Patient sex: F
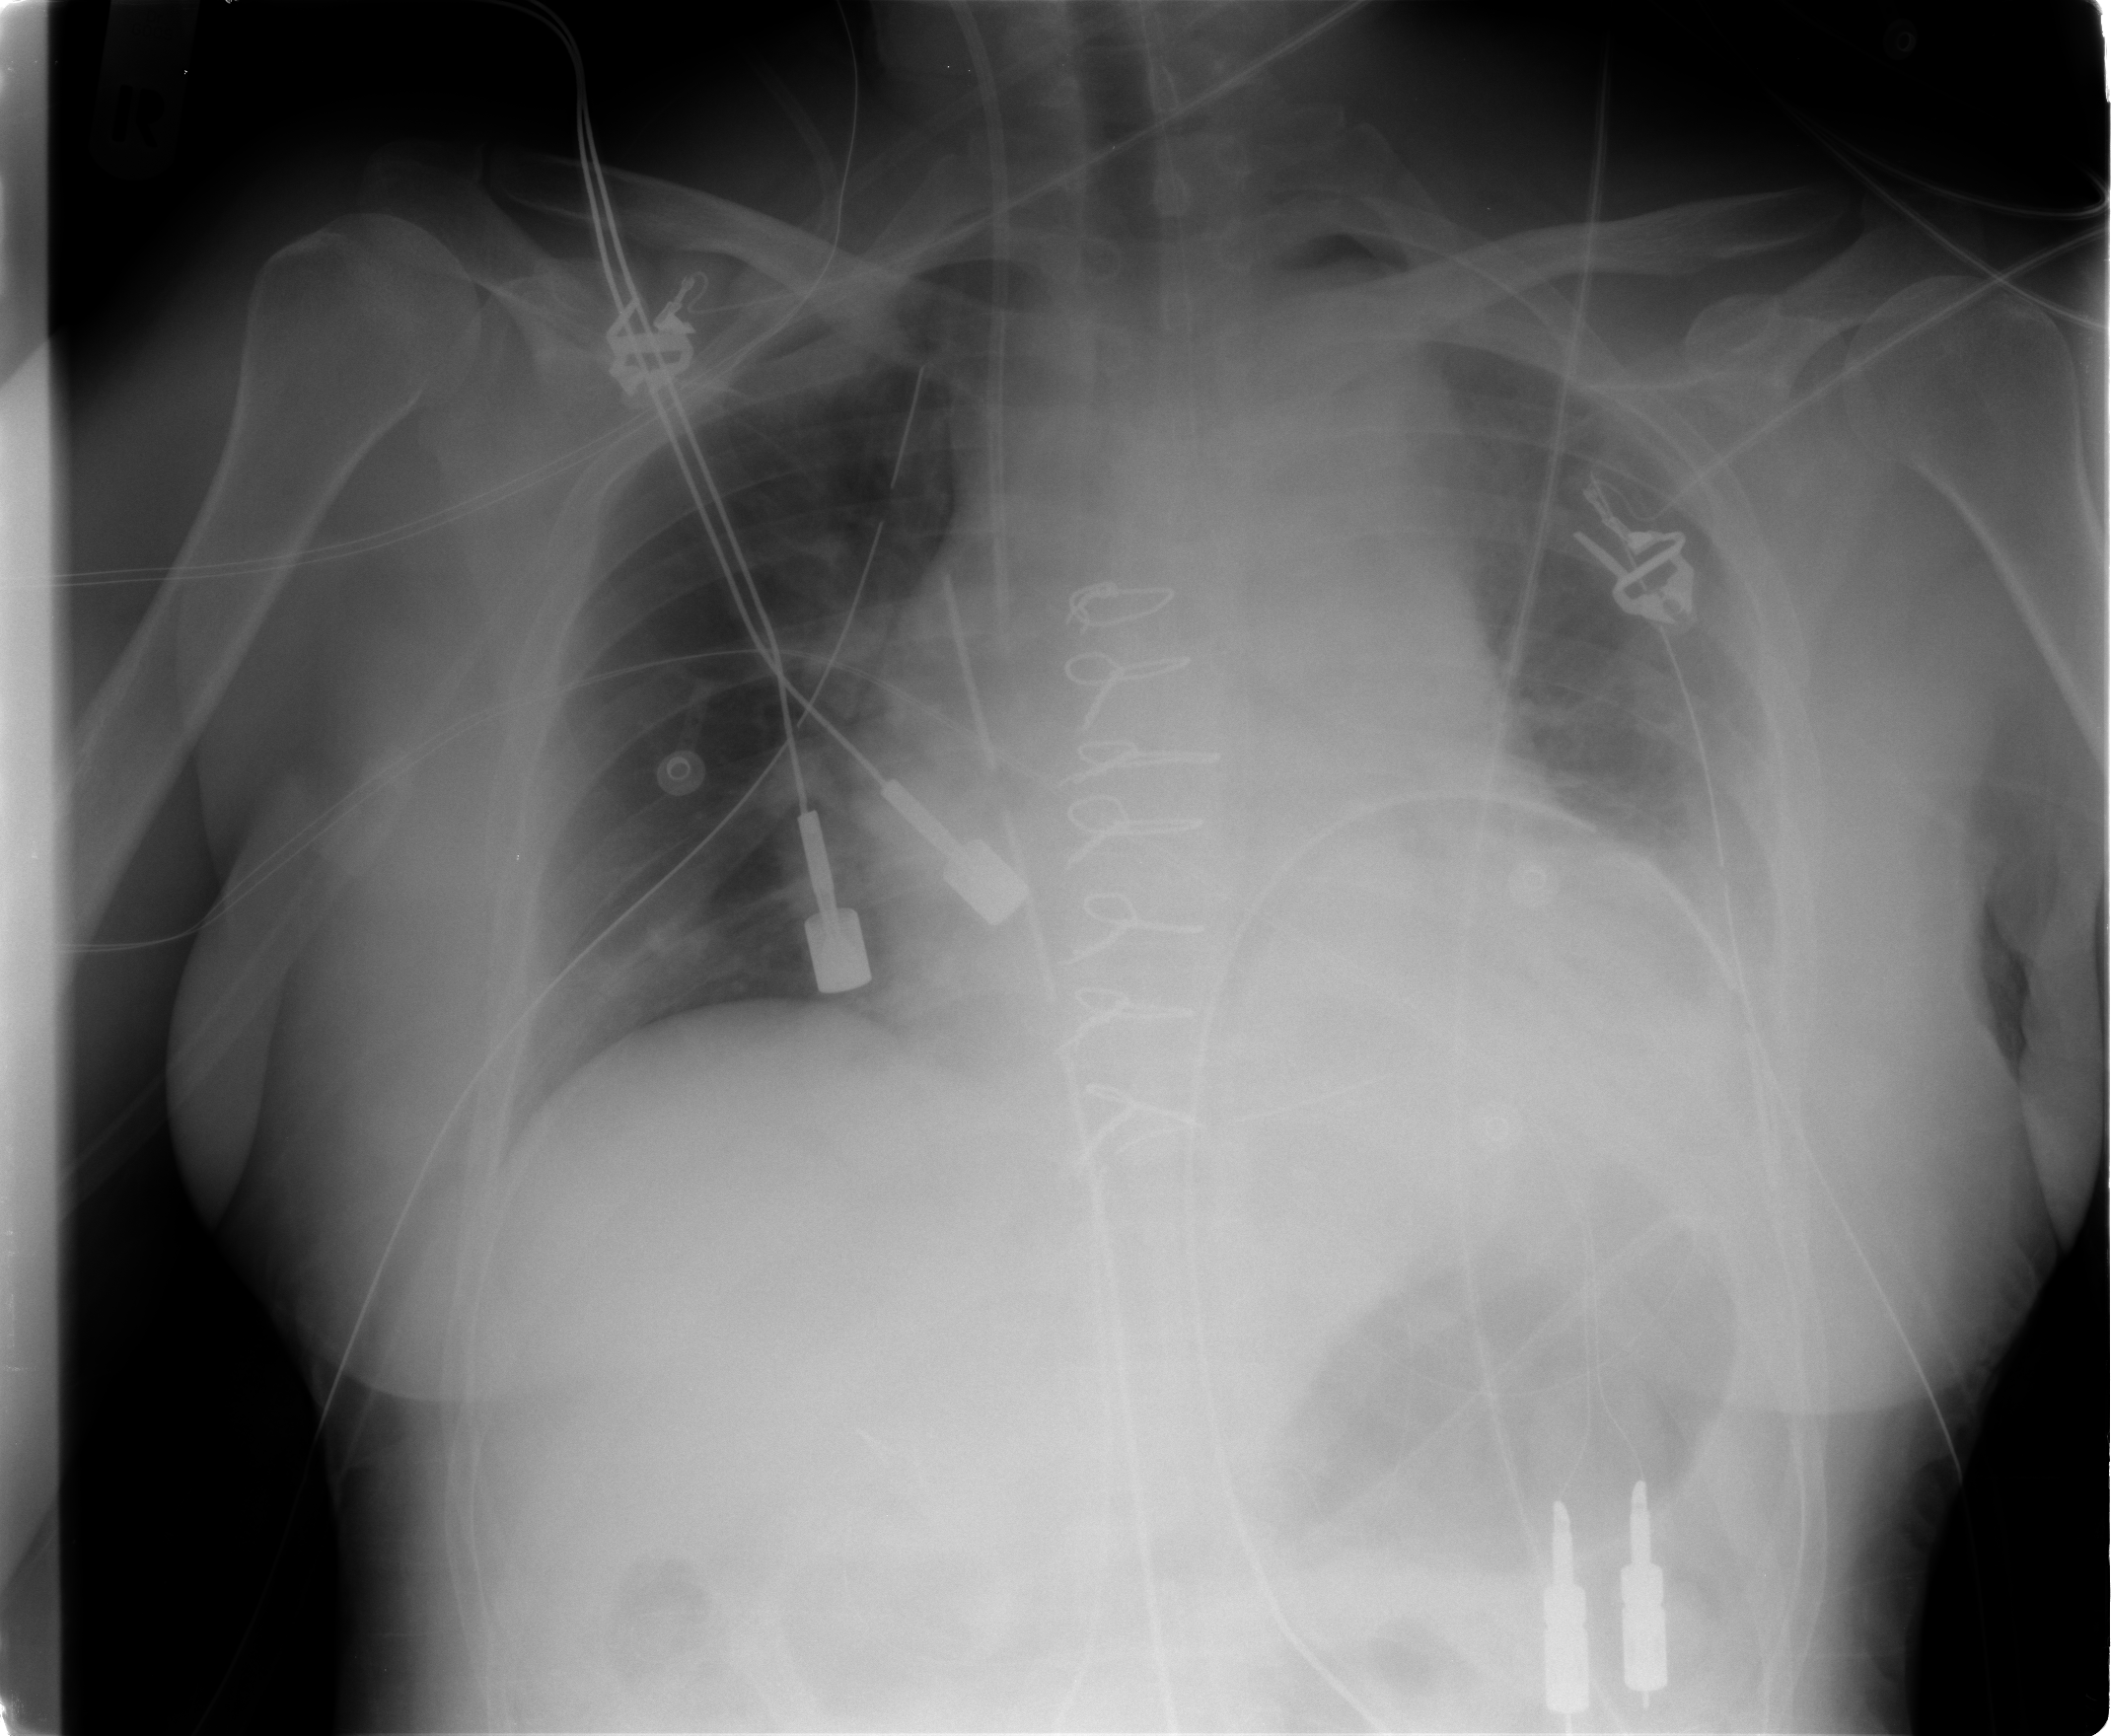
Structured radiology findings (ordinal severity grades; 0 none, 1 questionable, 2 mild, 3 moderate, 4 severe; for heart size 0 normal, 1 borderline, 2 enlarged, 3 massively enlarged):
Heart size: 2
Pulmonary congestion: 0
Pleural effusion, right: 0
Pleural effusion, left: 2
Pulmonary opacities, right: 0
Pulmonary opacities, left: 0
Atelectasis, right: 1
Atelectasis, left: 2